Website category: university
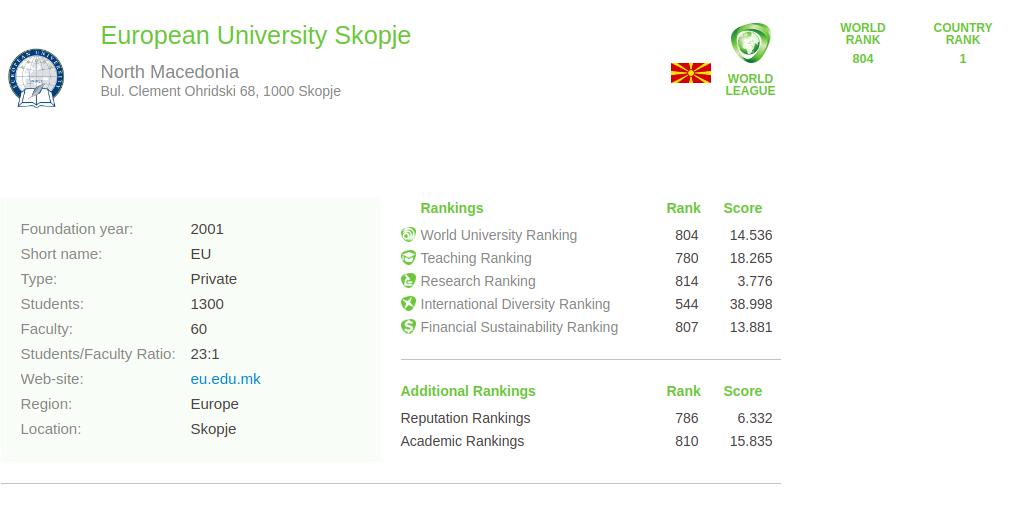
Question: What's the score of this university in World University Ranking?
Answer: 14.536

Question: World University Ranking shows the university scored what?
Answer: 14.536

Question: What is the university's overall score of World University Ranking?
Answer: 14.536

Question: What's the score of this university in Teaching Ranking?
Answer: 18.265

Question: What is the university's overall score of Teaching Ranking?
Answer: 18.265

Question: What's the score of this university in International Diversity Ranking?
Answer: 38.998

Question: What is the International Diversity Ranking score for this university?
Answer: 38.998

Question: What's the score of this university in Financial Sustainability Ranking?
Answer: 13.881

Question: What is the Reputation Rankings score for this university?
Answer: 6.332

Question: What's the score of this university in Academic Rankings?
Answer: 15.835

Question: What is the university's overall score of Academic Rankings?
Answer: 15.835

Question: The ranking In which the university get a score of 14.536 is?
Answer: World University Ranking

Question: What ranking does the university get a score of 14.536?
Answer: World University Ranking

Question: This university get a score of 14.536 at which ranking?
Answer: World University Ranking

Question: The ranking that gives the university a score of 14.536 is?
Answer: World University Ranking

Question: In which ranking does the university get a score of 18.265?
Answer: Teaching Ranking

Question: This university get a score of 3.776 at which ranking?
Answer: Research Ranking

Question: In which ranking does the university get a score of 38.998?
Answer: International Diversity Ranking

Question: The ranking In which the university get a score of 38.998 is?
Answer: International Diversity Ranking

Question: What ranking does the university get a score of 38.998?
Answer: International Diversity Ranking

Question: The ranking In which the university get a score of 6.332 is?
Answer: Reputation Rankings

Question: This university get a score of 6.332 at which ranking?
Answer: Reputation Rankings